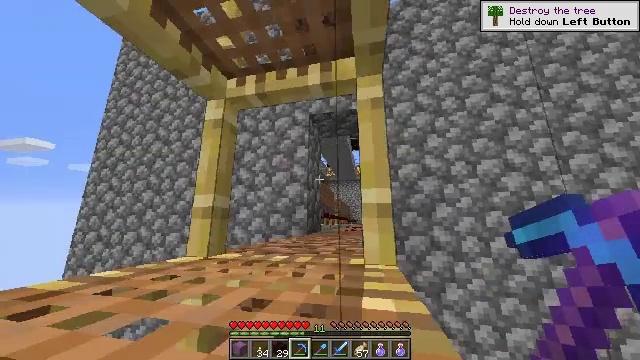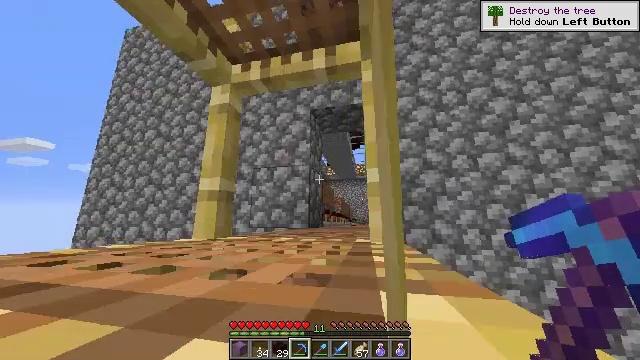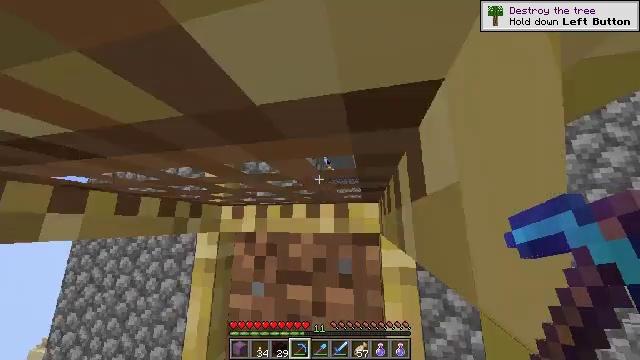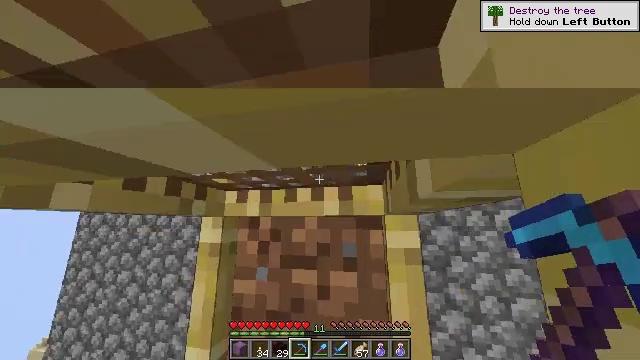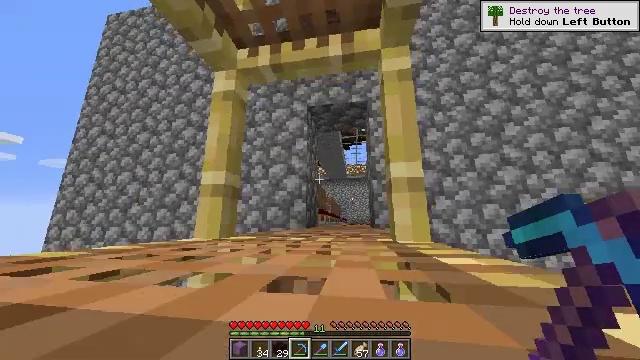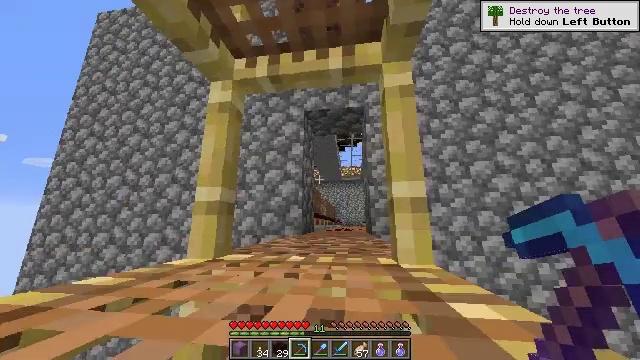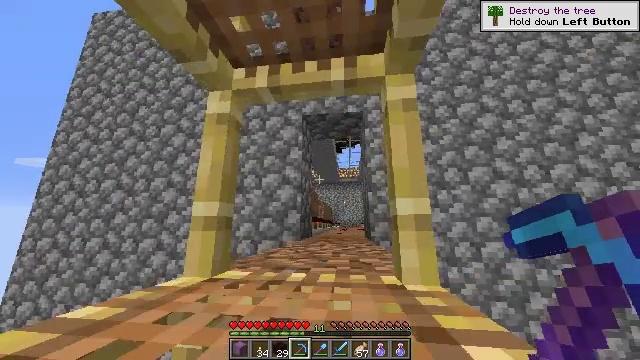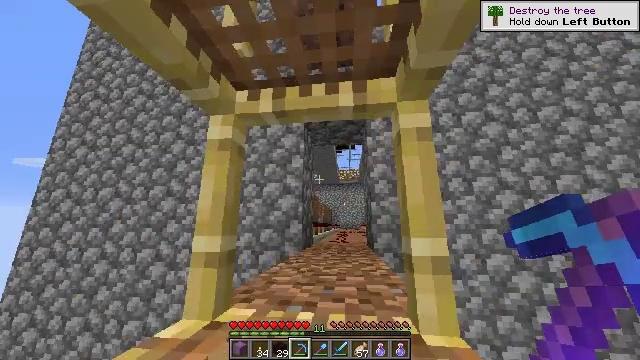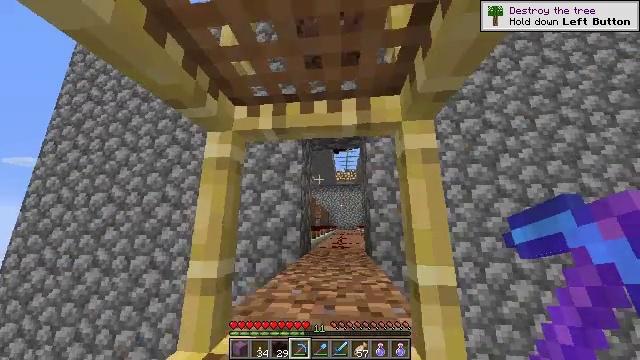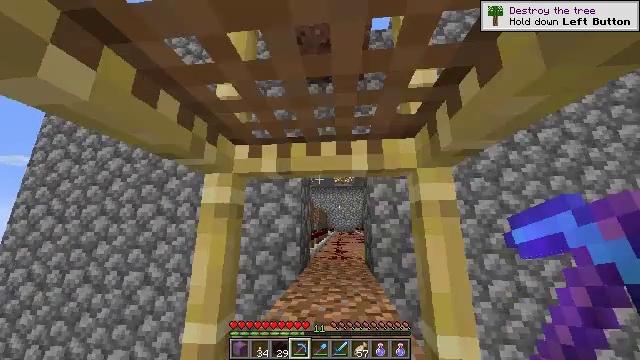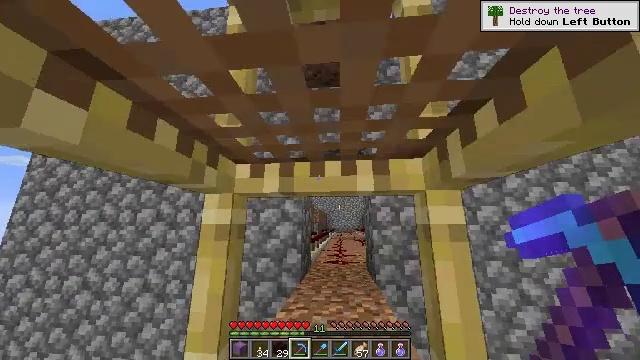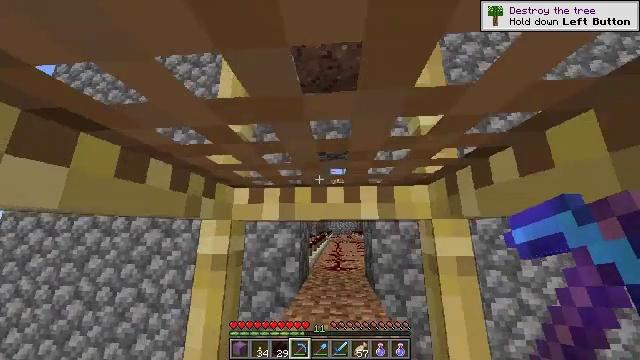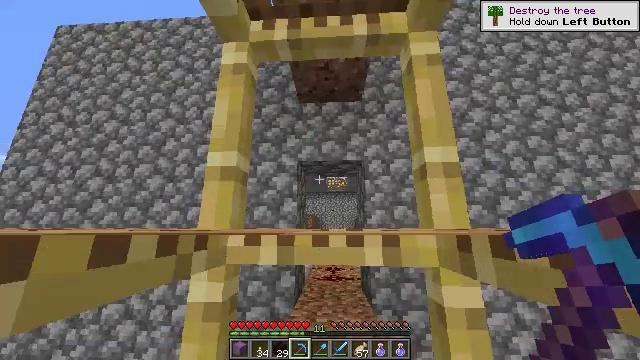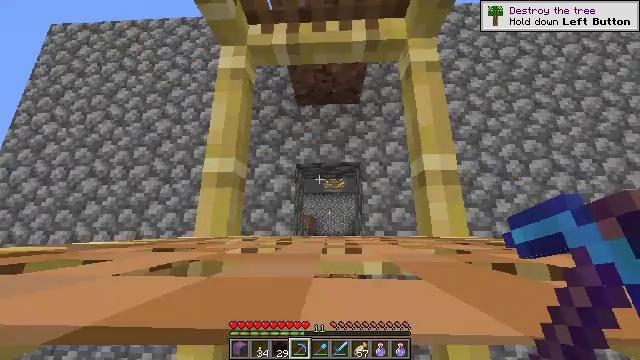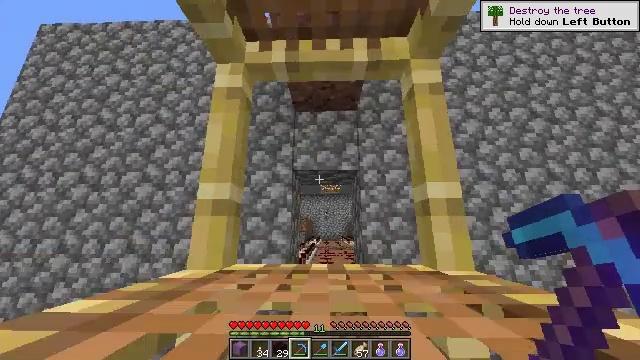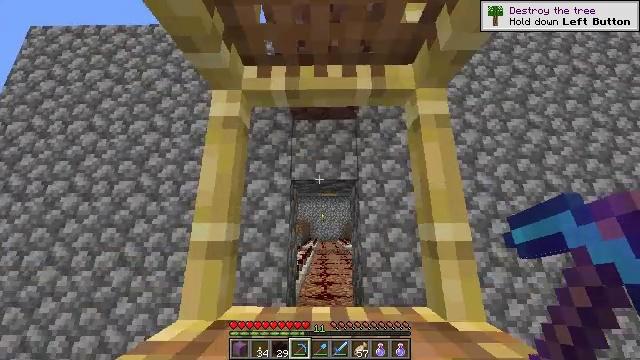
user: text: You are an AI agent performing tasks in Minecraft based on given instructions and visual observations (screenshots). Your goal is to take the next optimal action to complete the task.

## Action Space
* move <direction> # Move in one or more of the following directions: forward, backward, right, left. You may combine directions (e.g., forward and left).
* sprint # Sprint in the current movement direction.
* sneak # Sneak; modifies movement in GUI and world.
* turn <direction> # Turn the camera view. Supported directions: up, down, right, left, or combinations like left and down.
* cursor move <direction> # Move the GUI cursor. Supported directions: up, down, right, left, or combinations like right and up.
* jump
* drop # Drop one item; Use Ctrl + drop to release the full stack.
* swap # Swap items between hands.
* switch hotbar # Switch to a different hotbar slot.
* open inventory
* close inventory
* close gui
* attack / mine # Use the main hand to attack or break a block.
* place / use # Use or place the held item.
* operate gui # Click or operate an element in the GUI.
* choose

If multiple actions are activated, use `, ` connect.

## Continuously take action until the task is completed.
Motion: motion action
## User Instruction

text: Collect nether wart by breaking it.
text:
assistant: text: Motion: move forward and move left, jump
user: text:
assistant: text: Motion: move forward and move left, jump
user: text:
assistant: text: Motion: jump
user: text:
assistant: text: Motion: turn right, jump
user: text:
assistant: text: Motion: turn right, jump
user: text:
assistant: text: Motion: jump
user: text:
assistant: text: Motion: jump
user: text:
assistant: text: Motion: jump
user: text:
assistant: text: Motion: jump
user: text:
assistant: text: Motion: jump
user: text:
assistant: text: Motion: jump
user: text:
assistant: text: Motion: turn right, jump
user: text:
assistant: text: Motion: jump
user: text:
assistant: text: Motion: turn right, jump
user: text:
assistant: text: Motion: jump
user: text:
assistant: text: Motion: jump
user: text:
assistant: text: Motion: jump
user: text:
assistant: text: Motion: jump
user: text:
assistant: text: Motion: jump
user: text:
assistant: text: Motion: jump
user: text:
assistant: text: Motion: jump
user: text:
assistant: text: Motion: turn right, jump
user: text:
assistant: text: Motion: turn right, jump
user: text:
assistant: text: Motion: jump
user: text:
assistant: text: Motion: jump
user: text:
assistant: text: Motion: jump
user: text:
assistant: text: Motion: jump
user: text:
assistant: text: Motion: turn down, jump
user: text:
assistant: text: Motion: turn down, jump
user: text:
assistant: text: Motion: turn down, jump